Interaction volume radius: 10 \u00c5
Interaction volume height: 15 \u00c5
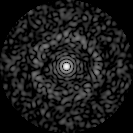
Disorder parameter: 0.8845